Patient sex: M
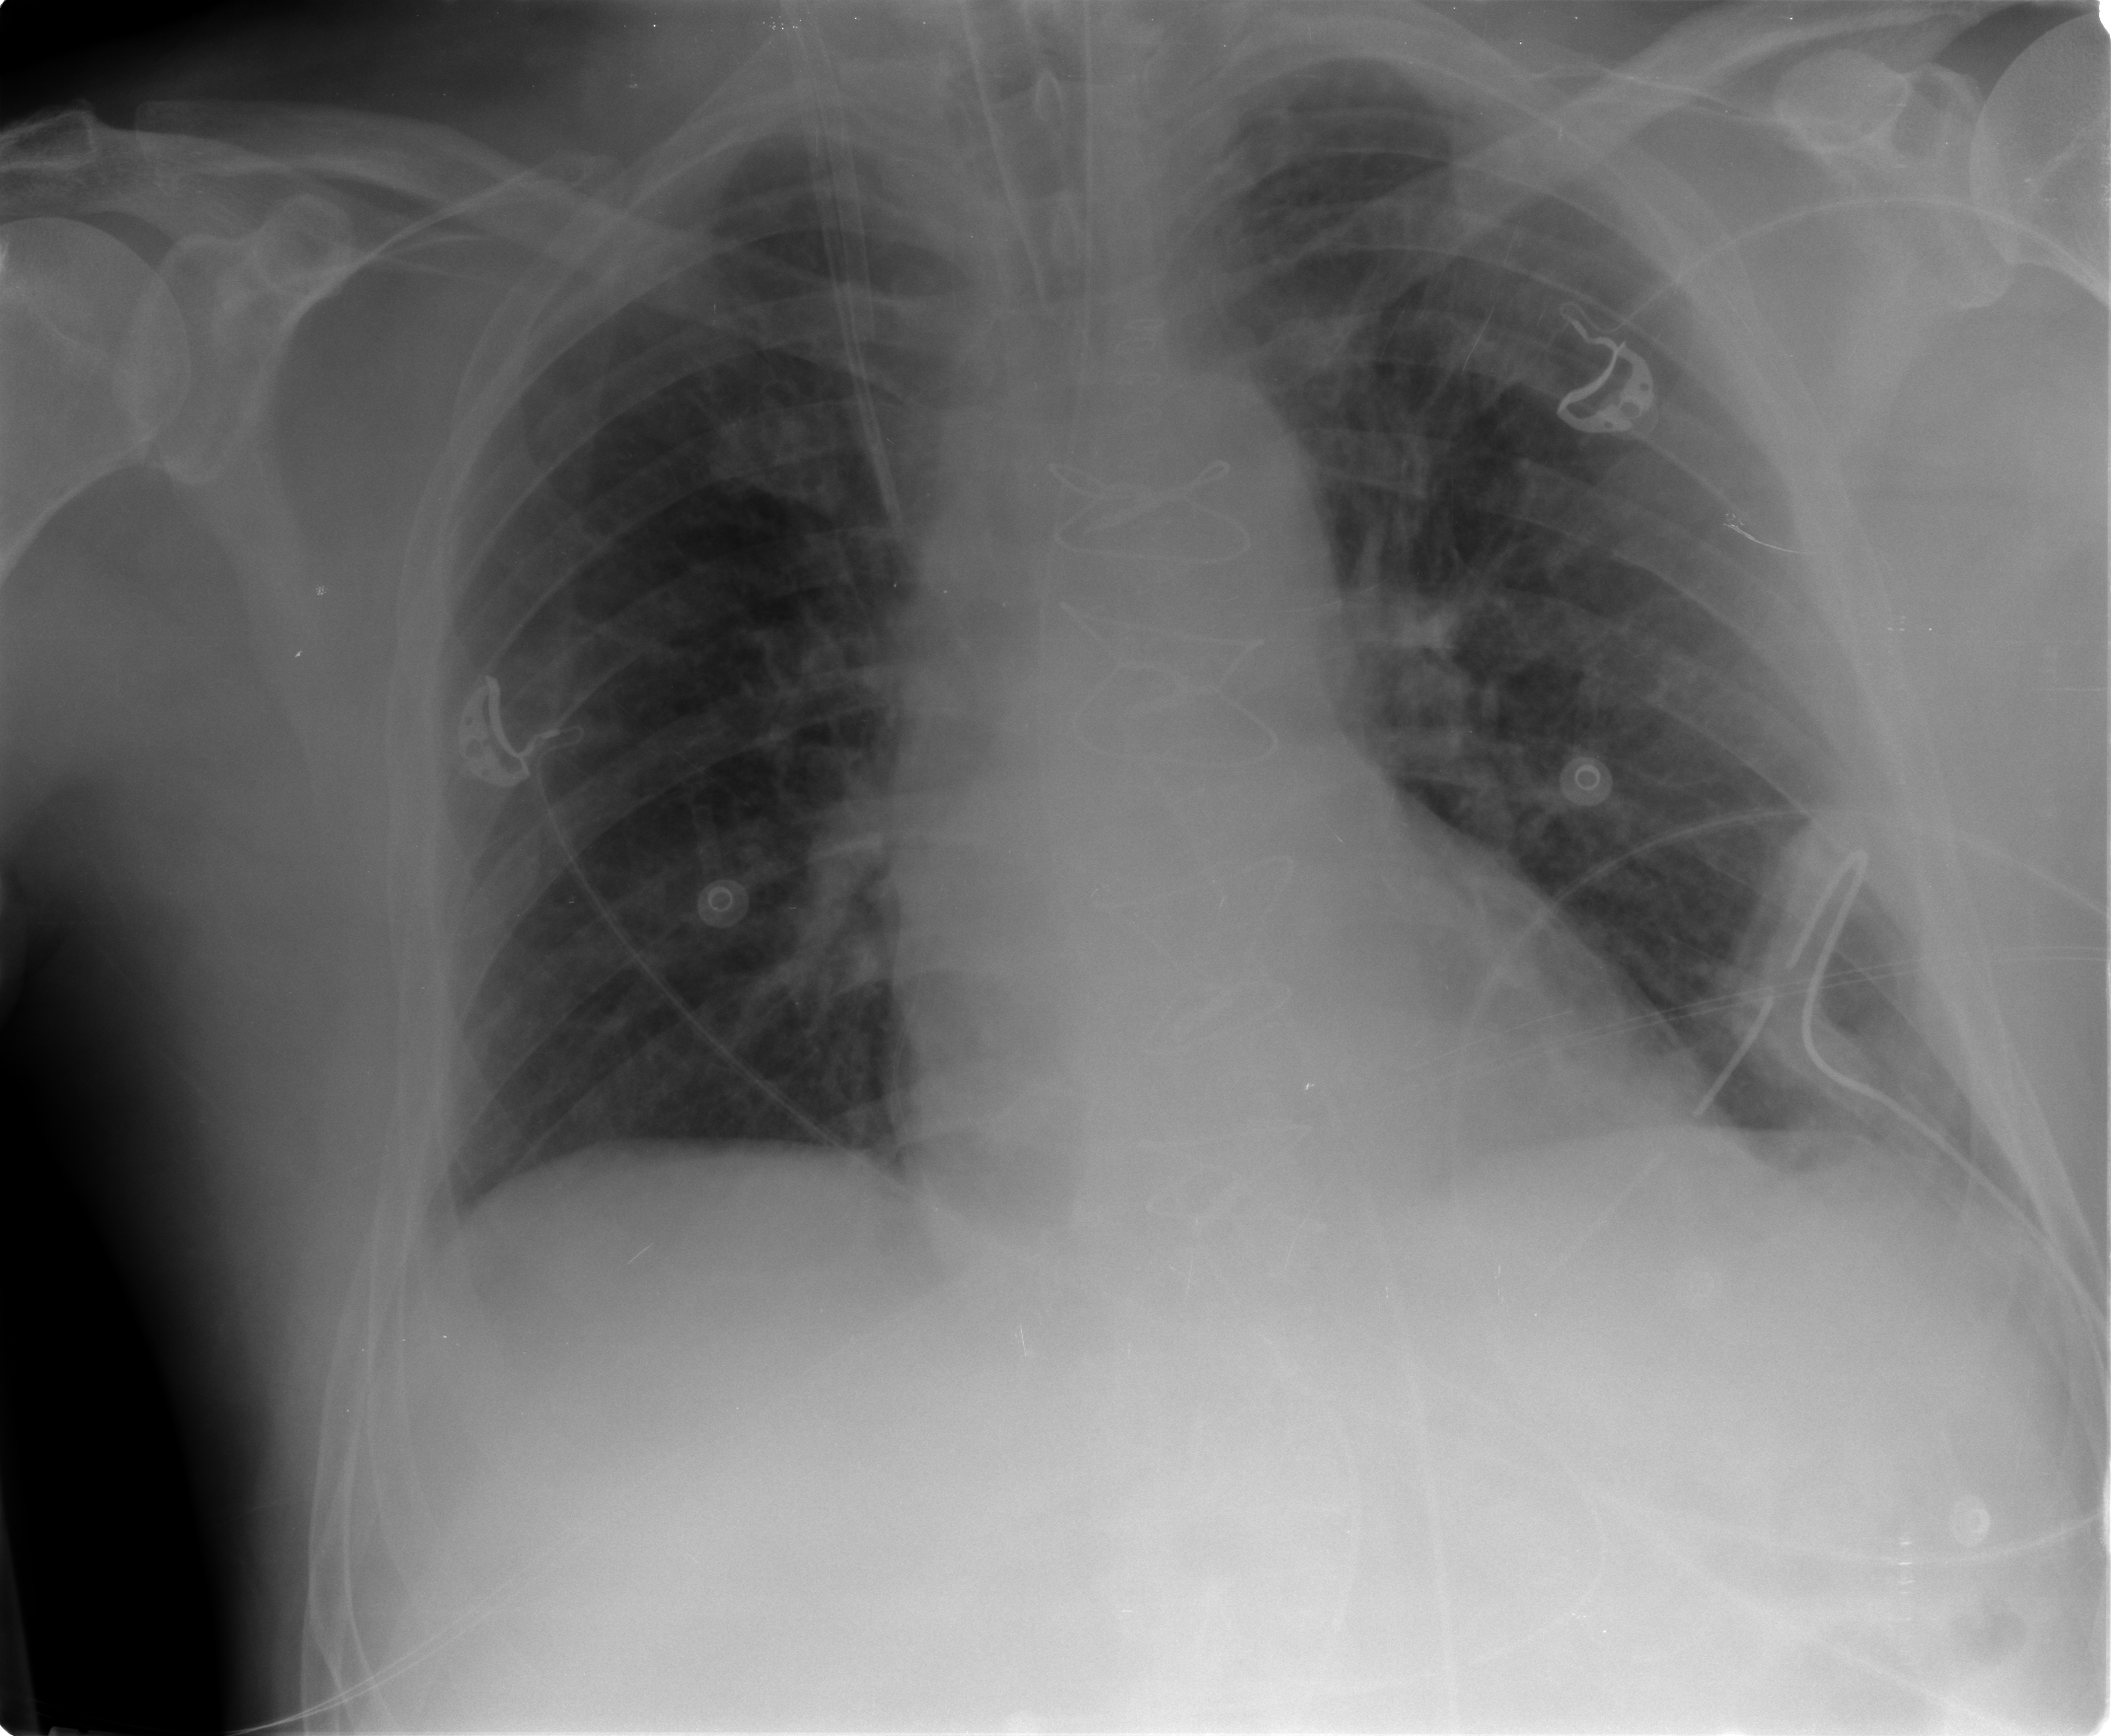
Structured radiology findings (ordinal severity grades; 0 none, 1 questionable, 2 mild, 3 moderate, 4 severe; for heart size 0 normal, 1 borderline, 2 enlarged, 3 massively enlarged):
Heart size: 0
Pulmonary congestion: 2
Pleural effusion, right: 0
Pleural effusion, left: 0
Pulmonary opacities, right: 0
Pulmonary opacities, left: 0
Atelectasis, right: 2
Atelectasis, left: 2